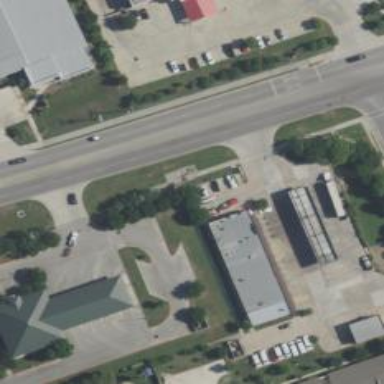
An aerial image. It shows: Convenience shop.